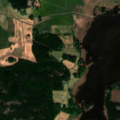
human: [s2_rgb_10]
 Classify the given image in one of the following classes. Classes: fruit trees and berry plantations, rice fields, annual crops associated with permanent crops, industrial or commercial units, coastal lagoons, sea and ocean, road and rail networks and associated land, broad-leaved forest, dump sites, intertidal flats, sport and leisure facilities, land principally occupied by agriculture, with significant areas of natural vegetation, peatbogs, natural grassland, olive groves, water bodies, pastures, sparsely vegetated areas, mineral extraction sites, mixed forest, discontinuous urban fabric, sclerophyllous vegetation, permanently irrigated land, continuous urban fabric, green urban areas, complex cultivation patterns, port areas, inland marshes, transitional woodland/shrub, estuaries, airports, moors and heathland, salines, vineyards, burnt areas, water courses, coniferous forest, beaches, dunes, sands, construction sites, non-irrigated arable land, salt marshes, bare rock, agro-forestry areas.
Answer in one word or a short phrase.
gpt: non-irrigated arable land, land principally occupied by agriculture, with significant areas of natural vegetation, coniferous forest, transitional woodland/shrub, sea and ocean